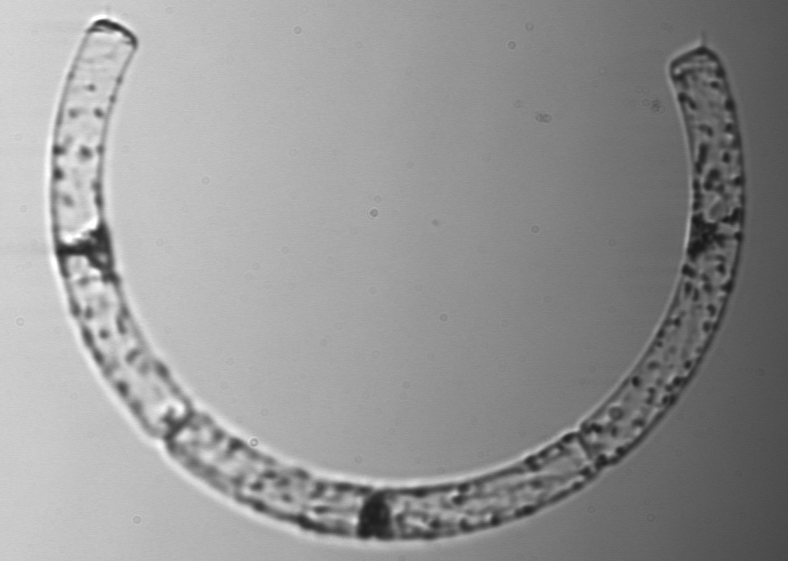
Label: Guinardia_striata